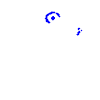
Particle: kaon